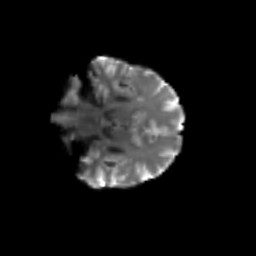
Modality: T2w
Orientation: coronal
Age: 74
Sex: female
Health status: ill
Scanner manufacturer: siemens
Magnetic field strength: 3 T
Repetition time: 8.7 s
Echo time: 0.11 s